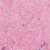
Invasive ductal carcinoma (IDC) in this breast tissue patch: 0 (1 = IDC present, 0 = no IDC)